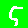
Digit: 5